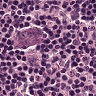
Metastatic tissue present: no